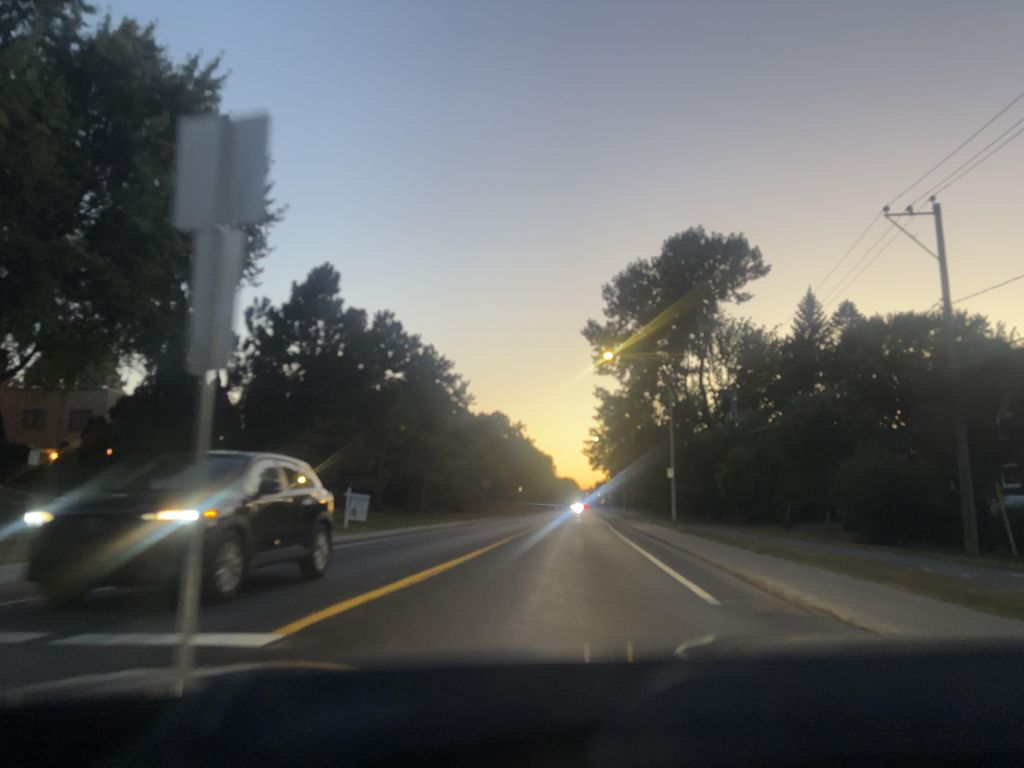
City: montreal